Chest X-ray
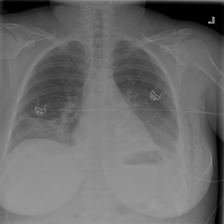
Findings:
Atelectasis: negative
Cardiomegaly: negative
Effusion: negative
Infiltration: negative
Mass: negative
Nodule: negative
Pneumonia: negative
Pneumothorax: negative
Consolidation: negative
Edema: negative
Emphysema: positive
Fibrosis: negative
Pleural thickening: negative
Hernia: negative